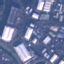
Label: Industrial